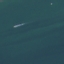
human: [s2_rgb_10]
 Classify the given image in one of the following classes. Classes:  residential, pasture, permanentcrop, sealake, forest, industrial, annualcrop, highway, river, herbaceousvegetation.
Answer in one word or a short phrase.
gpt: SeaLake